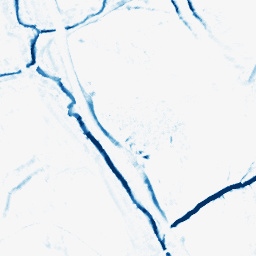
Category: morphological
Decomposition family: morphological_diamond
Decomposition parameters: operation: closing
radius: 5
Upsampling method: sinc_hamming
Upsampling parameters: scale: 4
kernel_size: 8
Upsampling scale: 4